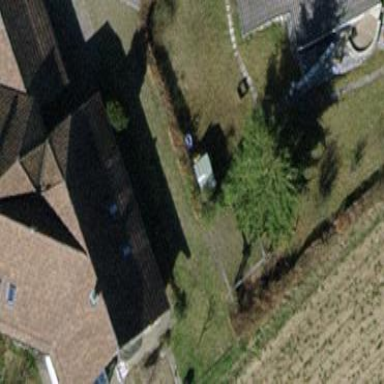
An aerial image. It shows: Hipped roof semi-detached house.